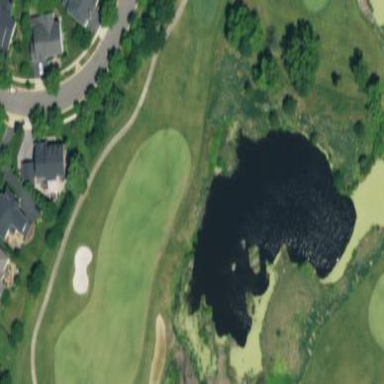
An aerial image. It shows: Water hazard on golf course. The hazard is natural water feature.